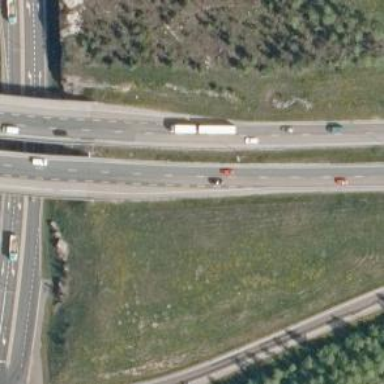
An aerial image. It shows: Asphalt road designated as trunk highway.